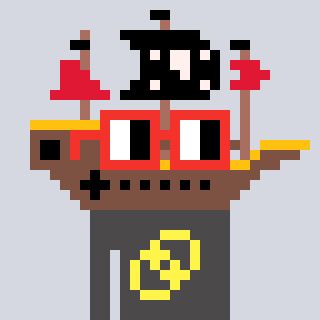
a pixel art character with square red glasses, a pirateship-shaped head and a grayscale-colored body on a cool background